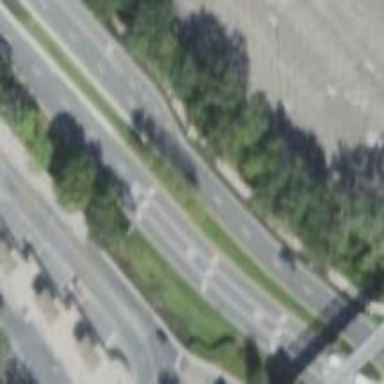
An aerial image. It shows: Kerb serving as barrier.